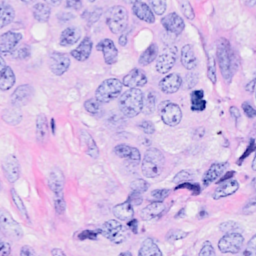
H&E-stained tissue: Breast